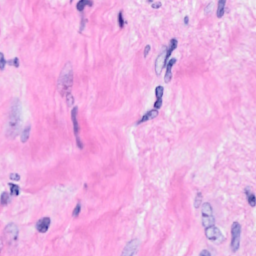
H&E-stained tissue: Breast